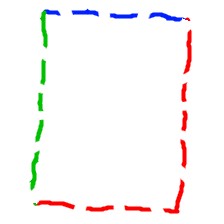
Shape: rectangle